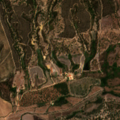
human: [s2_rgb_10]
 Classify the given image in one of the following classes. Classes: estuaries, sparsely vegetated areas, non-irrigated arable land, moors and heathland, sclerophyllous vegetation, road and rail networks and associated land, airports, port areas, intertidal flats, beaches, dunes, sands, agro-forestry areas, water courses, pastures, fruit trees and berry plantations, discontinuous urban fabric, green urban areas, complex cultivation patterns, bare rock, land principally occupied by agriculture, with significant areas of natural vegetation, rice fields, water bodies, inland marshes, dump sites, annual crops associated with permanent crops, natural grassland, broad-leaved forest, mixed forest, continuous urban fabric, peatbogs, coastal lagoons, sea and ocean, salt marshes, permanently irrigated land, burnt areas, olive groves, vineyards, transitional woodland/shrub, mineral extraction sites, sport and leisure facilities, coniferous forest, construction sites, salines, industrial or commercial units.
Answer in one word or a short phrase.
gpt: rice fields, complex cultivation patterns, broad-leaved forest, natural grassland, transitional woodland/shrub